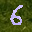
Label: 6